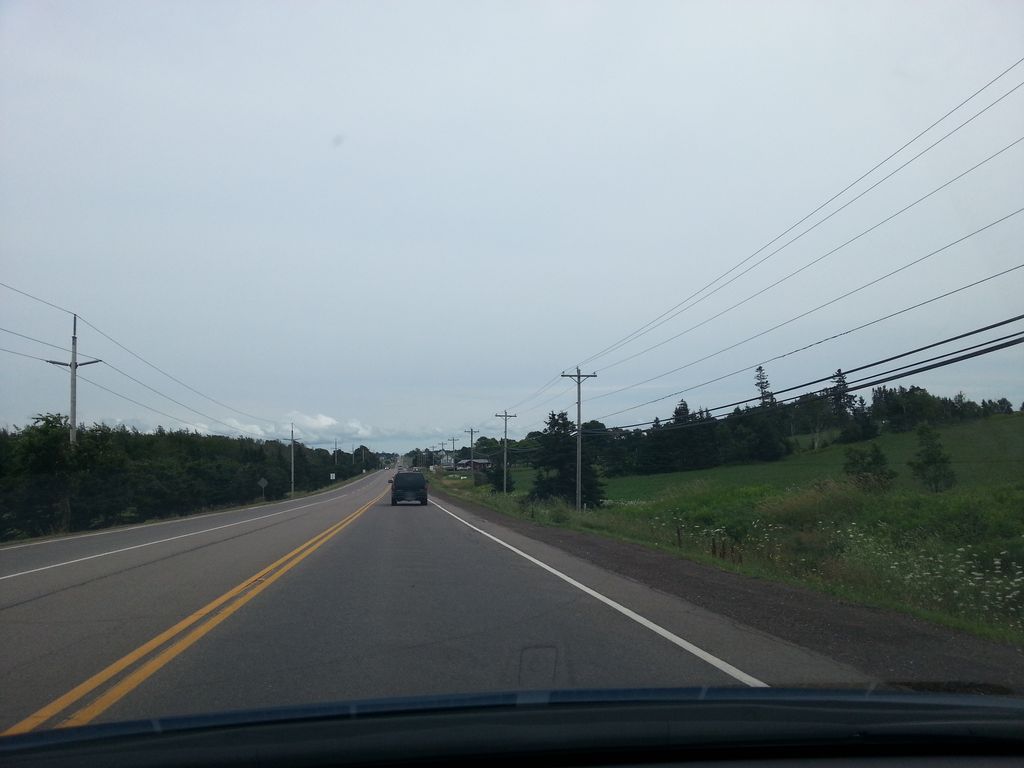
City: charlottetown